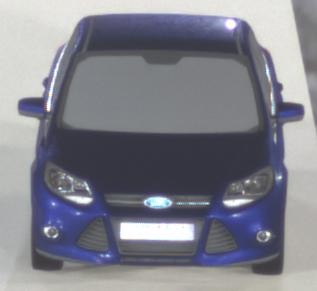
Make: Ford
Model: Focus 1.6 Ti-VCT
Detailed model: Focus (III)
Model produced from: 2011/09
Model produced until: 2014/09
Doors: 5
Color: blue
Road condition: dry road
Daytime: night
Contrast: high contrast